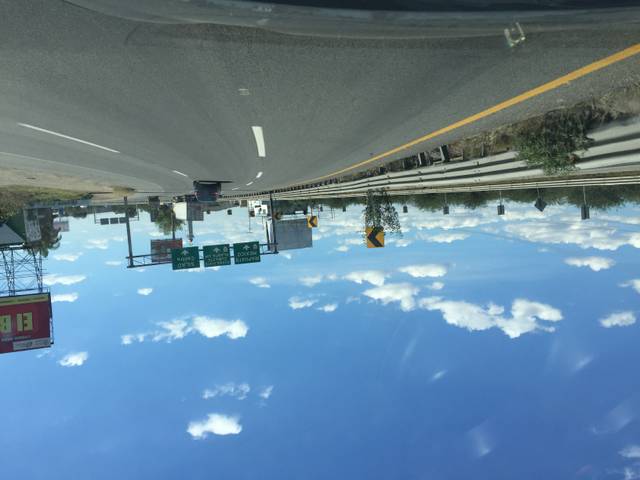
Region: Mexico
Coordinates: 20.954, -101.416